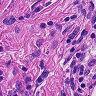
Metastatic tissue present: no